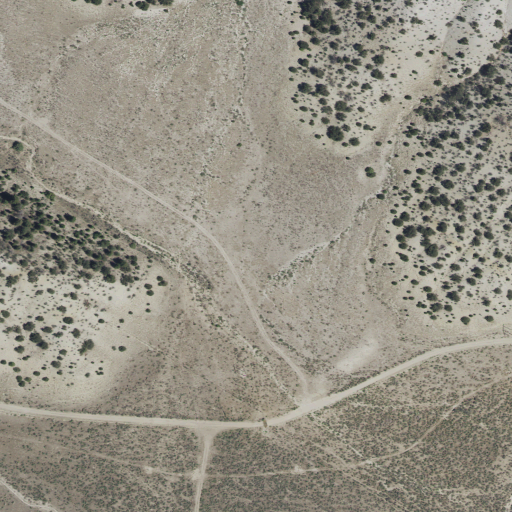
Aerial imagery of valley in Utah named Broad Hollow containing shrub, evergreen forest, open development, and low intensity development